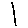
Label: line